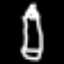
Label: pencil